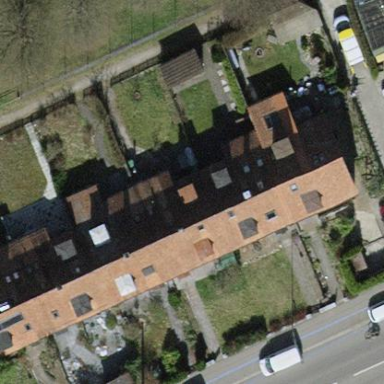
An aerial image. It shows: Building with tiled roof.